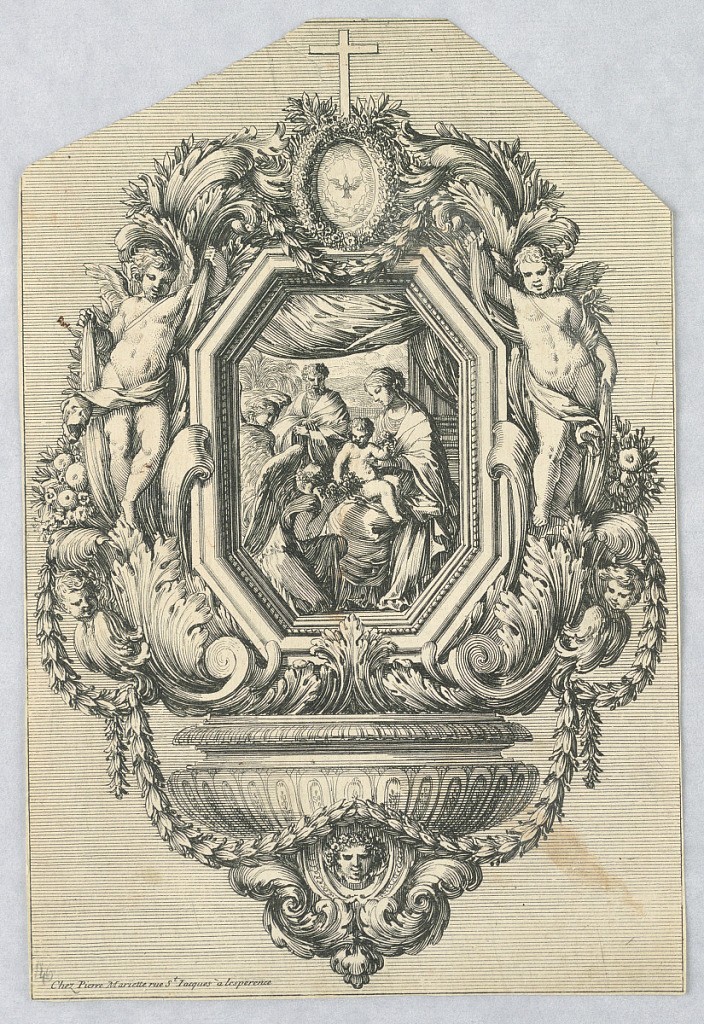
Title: Design for Holy Water Spouts, from "Inventions Pour Faire des Plaques"
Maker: Jean Le Pautre, French, 1618–1682
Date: ca. 1660
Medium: Etching on paper
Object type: Print
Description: Verso: Blotted red crayon sketches; three pointed ornaments.